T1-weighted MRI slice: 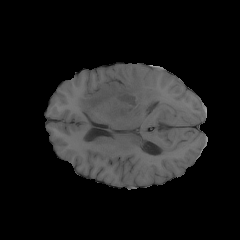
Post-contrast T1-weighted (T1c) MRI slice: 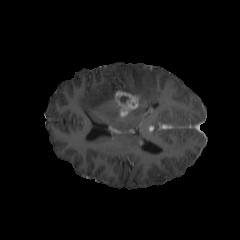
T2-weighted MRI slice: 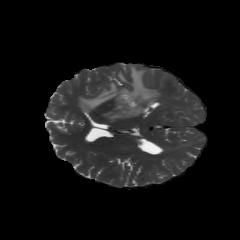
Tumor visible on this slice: yes